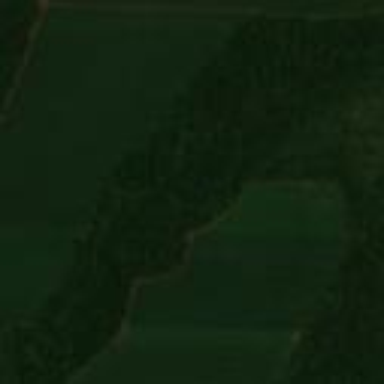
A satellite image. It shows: Semi-evergreen forest dominated by needle-leaved trees.